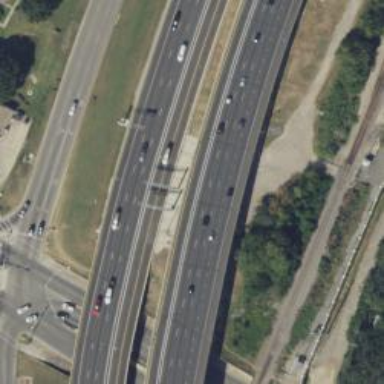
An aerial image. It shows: Toll gantry on the road.